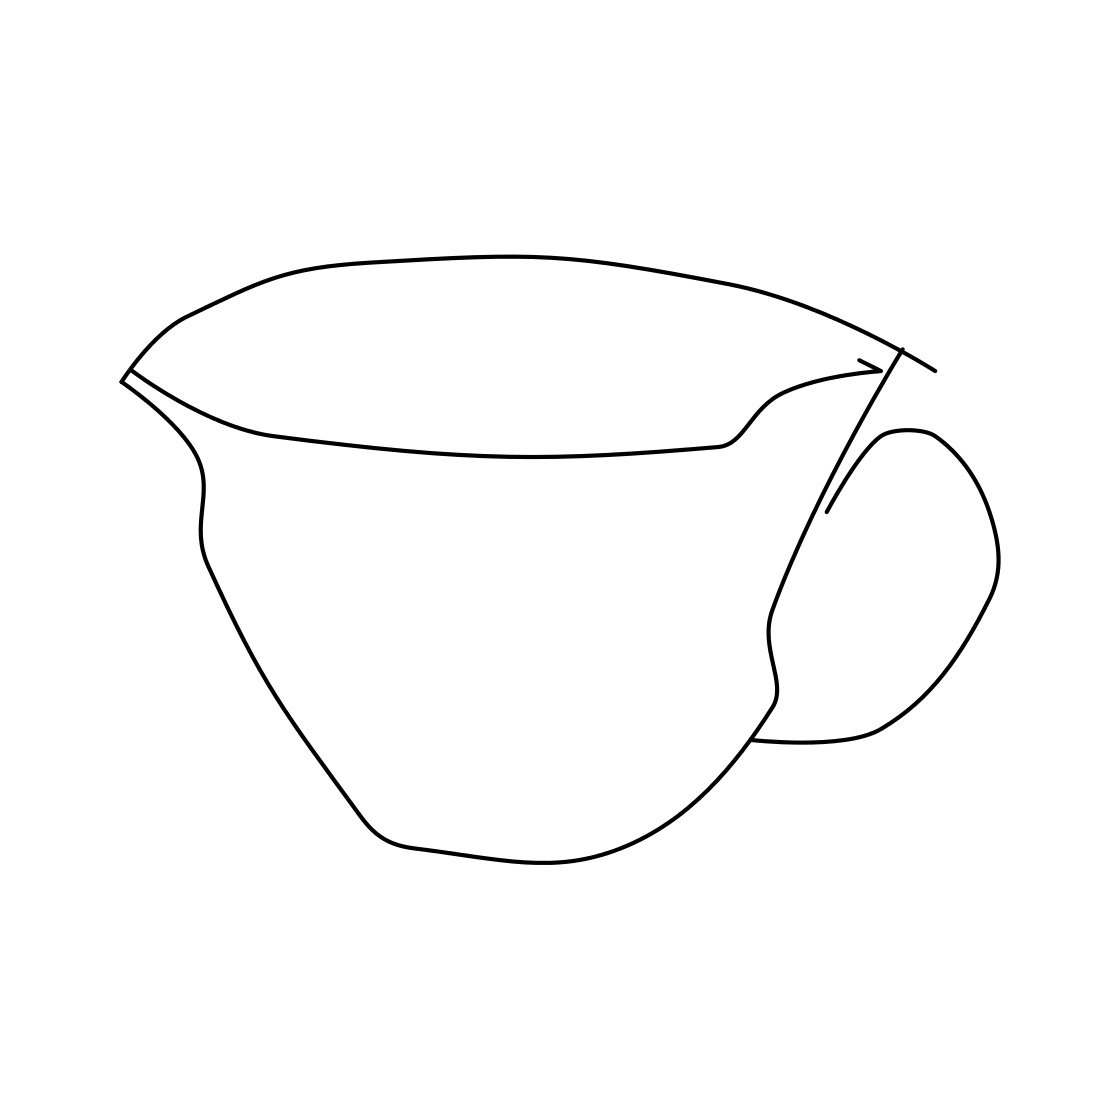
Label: teacup